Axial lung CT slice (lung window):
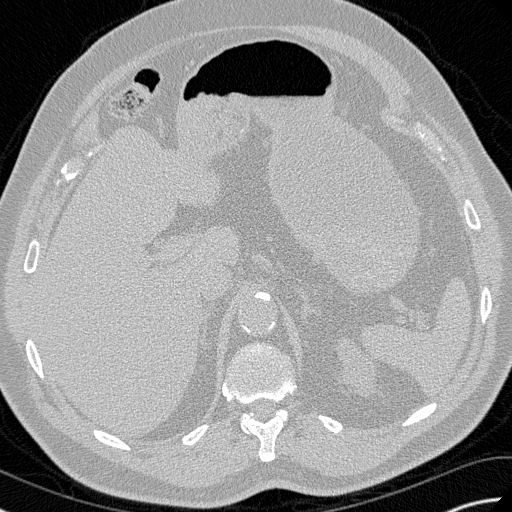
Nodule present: no